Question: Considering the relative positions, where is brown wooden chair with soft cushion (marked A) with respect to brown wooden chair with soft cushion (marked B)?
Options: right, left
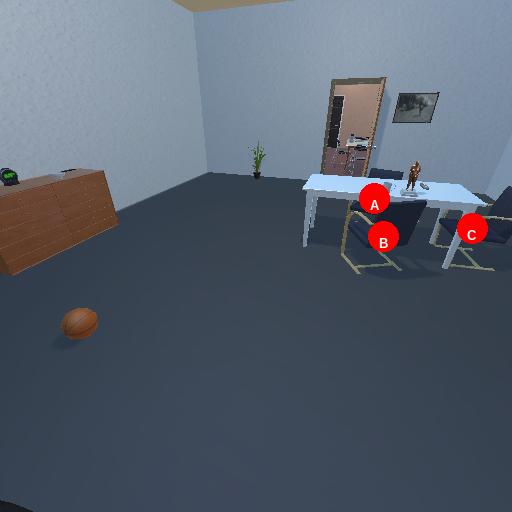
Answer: right